Aerial crown-view tile of a tropical tree (Barro Colorado Island, Panama), acquired 20250715:
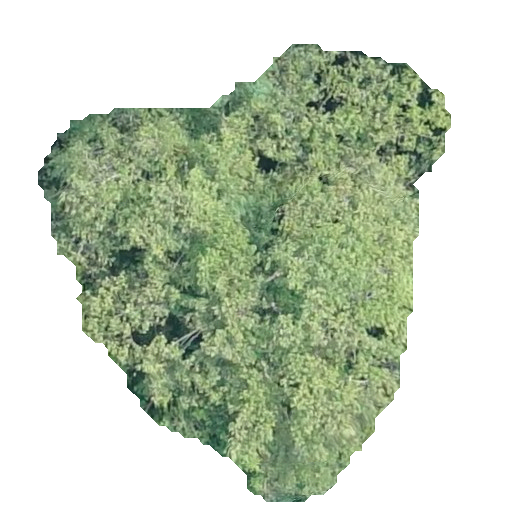
Species: Luehea seemannii
GBIF accepted scientific name: Luehea seemannii
Crown area: 183.064 m²